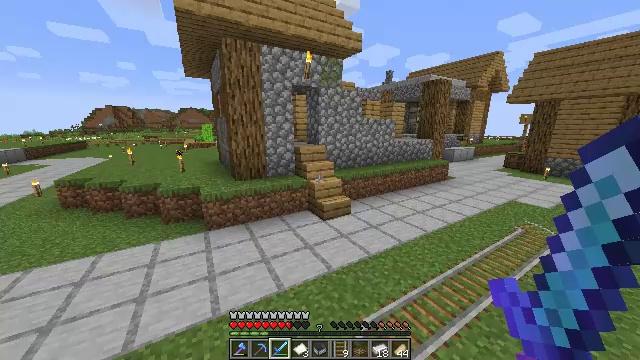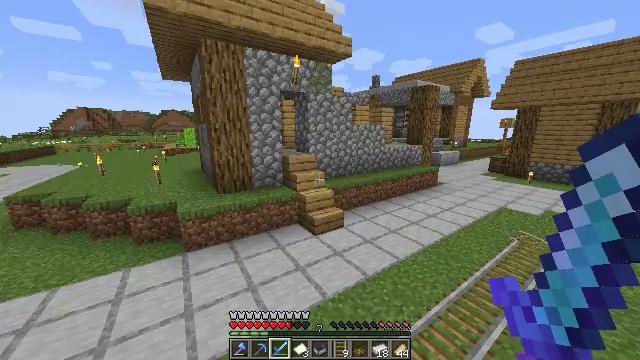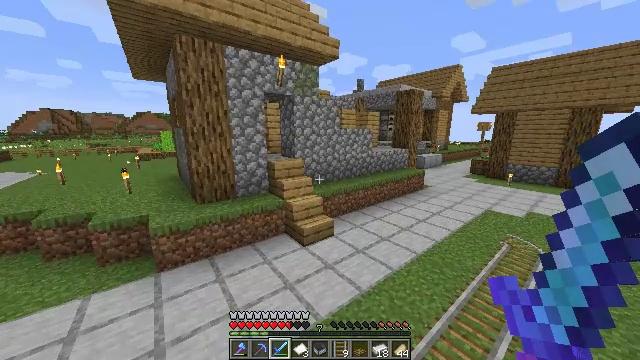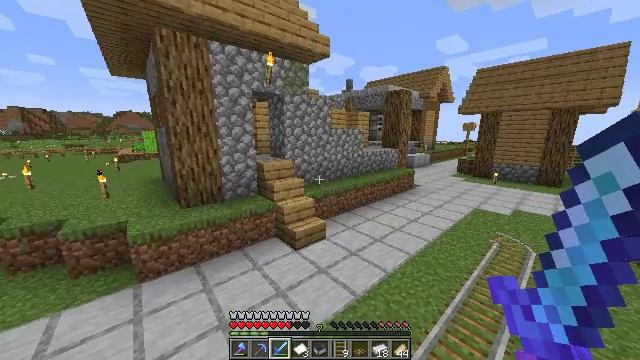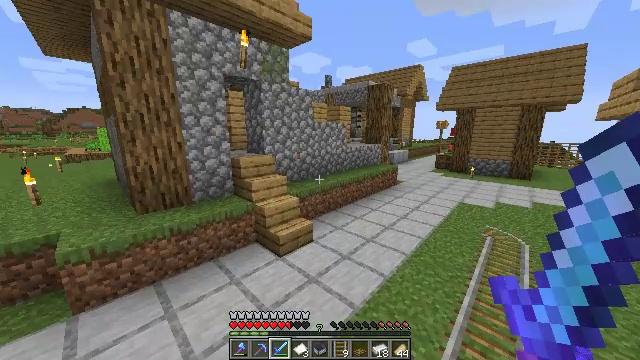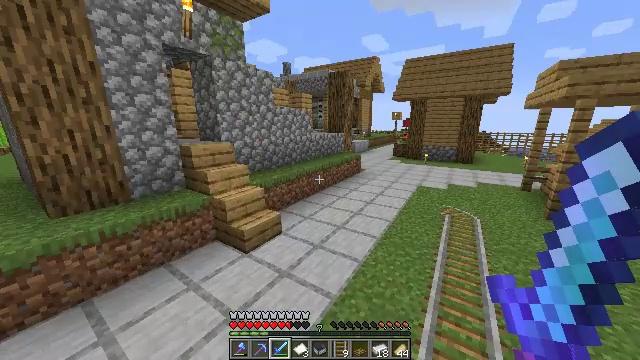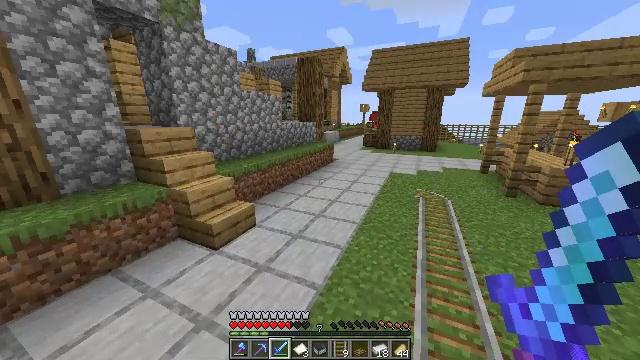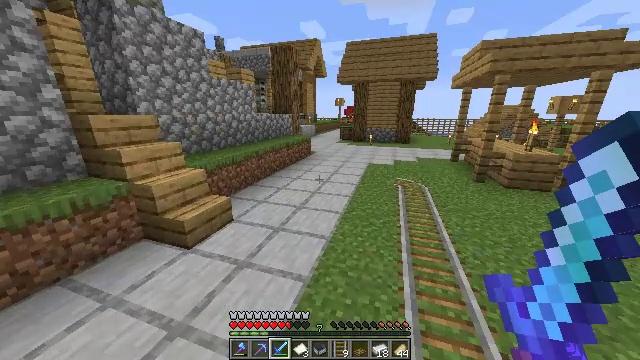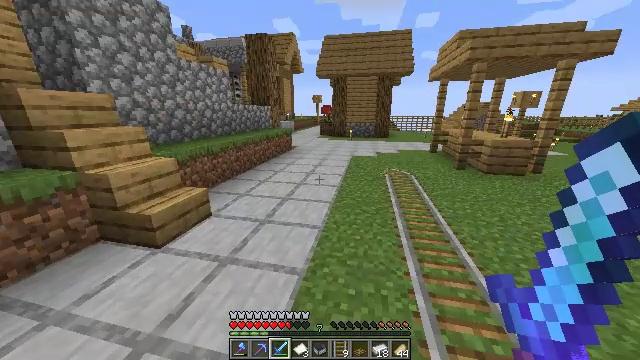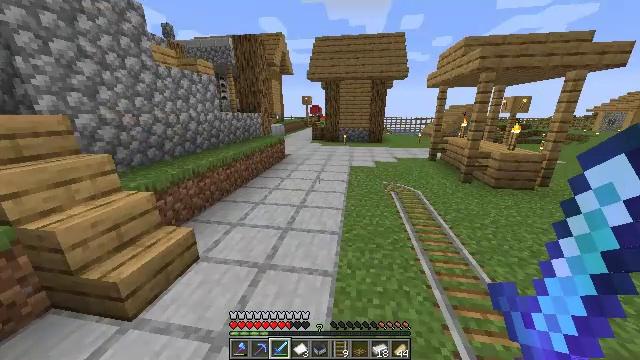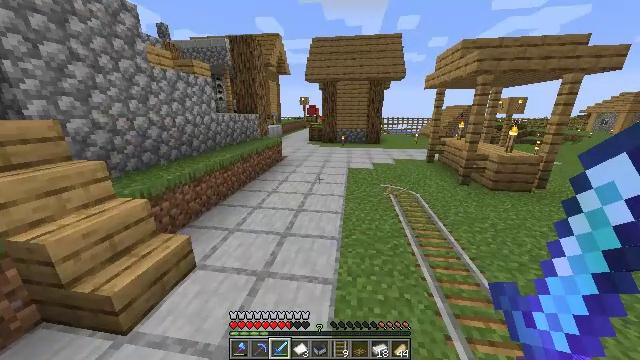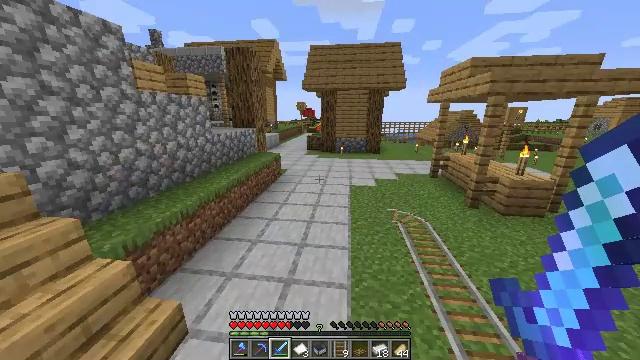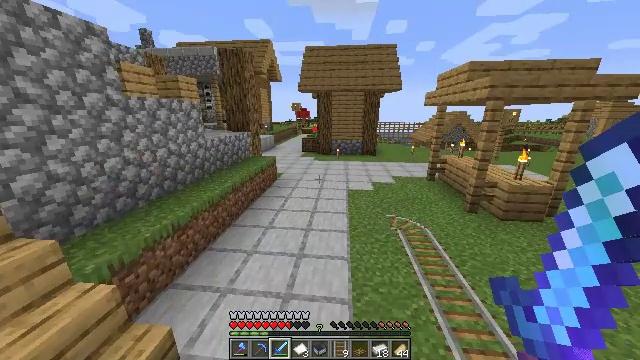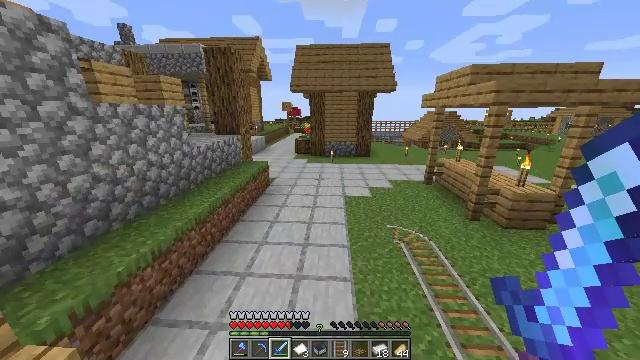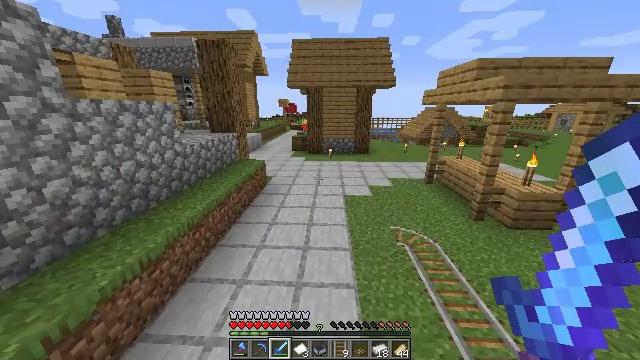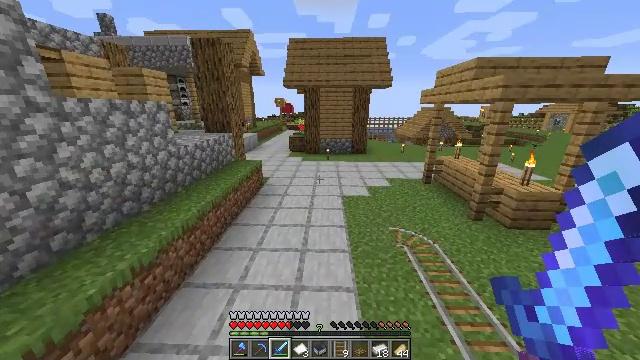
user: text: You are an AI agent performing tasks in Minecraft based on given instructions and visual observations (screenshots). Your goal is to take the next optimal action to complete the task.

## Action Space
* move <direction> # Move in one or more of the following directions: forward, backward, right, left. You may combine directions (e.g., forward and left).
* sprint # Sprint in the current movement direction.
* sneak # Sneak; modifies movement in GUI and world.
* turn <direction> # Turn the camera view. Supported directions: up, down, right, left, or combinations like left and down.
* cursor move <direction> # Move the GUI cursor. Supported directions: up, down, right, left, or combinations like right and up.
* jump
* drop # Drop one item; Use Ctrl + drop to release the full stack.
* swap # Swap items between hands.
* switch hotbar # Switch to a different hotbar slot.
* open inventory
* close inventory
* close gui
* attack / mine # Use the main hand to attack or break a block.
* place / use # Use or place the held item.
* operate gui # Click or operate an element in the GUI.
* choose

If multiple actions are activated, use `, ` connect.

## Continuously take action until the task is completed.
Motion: motion action
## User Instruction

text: Harvest sugar cane from the plant.
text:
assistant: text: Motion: move forward, turn right, jump
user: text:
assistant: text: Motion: move forward, turn right, jump
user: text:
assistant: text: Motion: move forward, turn right, jump
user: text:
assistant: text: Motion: move forward, turn right, jump
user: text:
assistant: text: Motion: move forward, turn right and down, jump
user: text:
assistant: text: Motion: move forward, sprint, turn right and down, jump
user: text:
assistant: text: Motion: move forward, sprint, turn right and down, jump
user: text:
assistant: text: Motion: move forward, sprint, turn right, jump
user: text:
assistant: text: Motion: move forward, sprint, turn right, jump
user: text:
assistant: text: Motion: move forward, jump
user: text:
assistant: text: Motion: move forward, turn right, jump
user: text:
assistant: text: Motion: move forward, turn right, jump
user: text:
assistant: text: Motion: move forward, turn right, jump
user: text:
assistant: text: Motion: move forward, jump
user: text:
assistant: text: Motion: move forward, sprint, jump
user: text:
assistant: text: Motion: move forward, sprint, jump
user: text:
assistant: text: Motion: move forward, sprint, jump
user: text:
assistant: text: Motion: move forward, sprint, jump
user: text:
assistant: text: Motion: move forward, sprint, jump
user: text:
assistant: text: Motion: move forward, jump
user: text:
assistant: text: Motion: move forward, jump
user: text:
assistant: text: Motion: move forward, turn left, jump
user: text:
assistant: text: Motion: move forward, turn left, jump
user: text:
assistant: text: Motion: move forward, turn left, jump
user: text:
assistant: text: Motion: move forward, sprint, jump
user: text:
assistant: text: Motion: move forward, sprint, jump
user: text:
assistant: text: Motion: move forward, sprint, jump
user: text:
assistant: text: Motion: move forward, sprint, jump
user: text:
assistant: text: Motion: move forward, jump
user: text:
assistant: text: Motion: move forward, jump